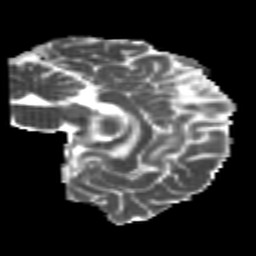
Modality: MD
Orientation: sagittal
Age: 25
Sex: male
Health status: healthy
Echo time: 0.074 s